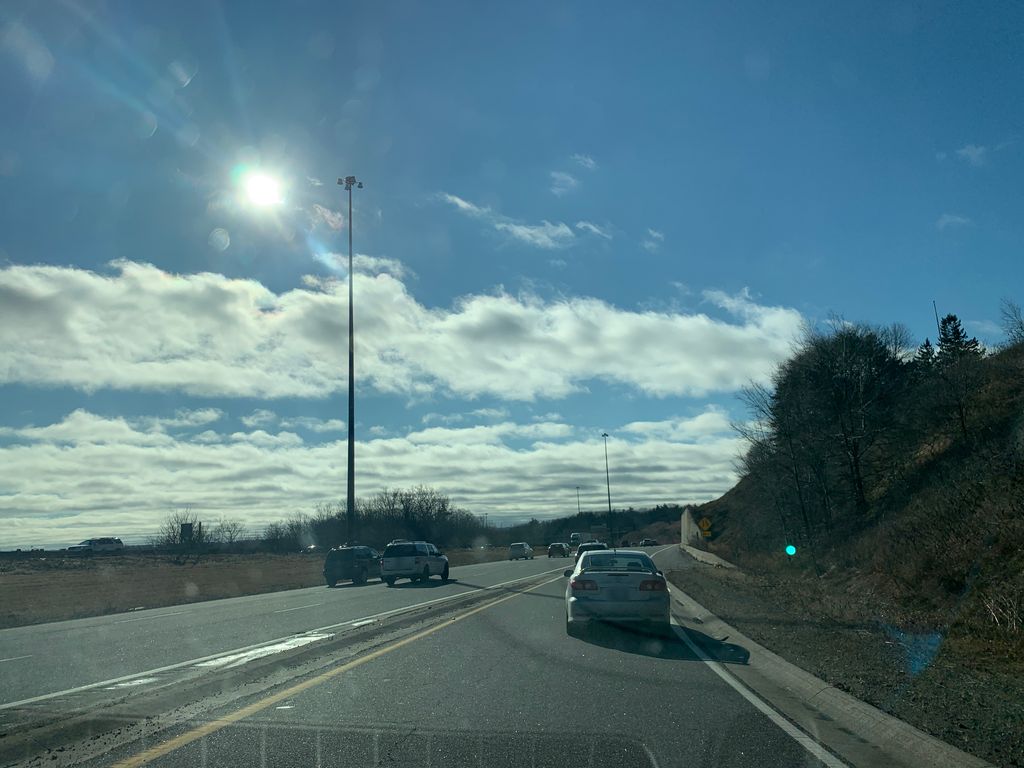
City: hamilton